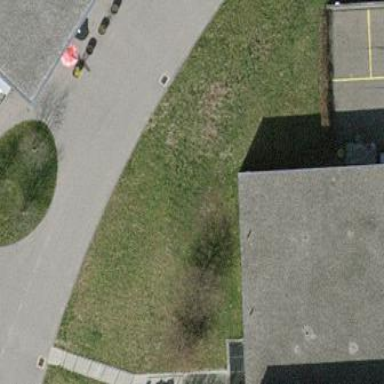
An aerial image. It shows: Carport building.